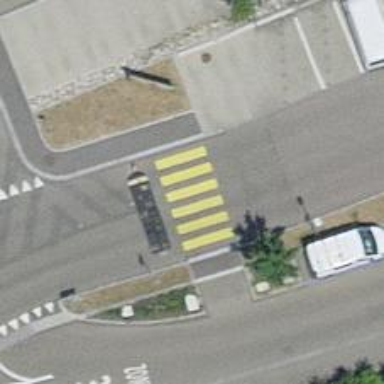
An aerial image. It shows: Uncontrolled zebra crossing on the road.